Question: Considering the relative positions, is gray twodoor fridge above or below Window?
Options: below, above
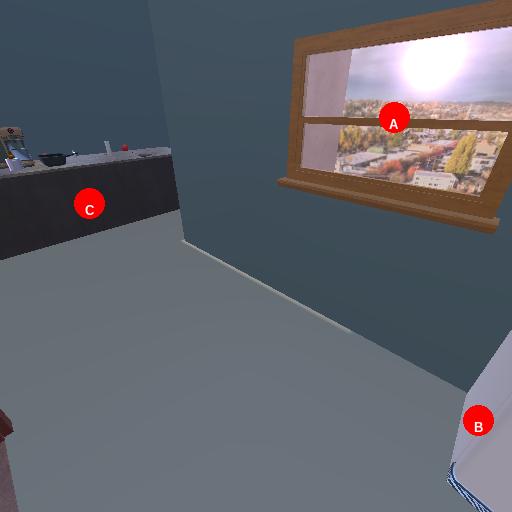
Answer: below